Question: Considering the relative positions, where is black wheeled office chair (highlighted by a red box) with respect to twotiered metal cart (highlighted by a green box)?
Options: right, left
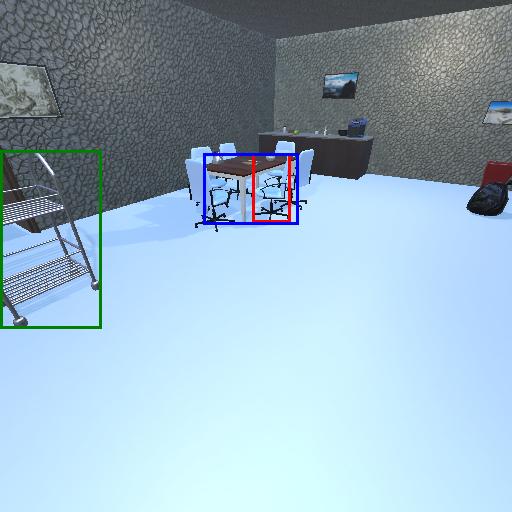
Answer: right